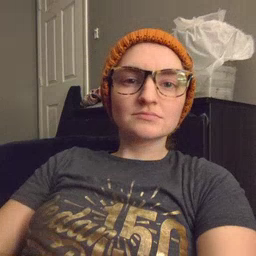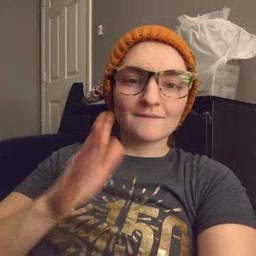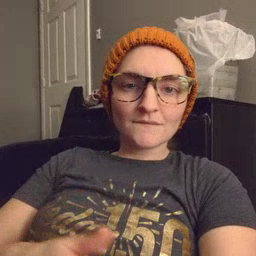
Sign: after